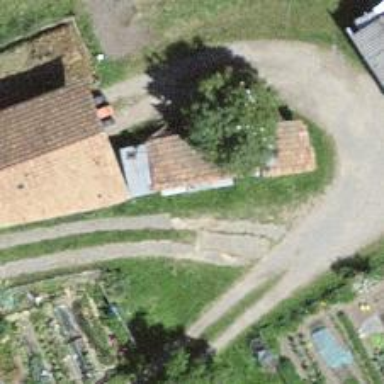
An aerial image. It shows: Farm.